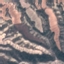
Land use / land cover class: HerbaceousVegetation